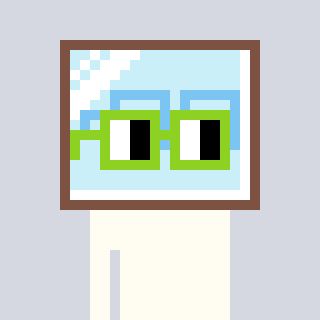
a pixel art character with square light green glasses, a mirror-shaped head and a slimegreen-colored body on a cool background